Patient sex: F
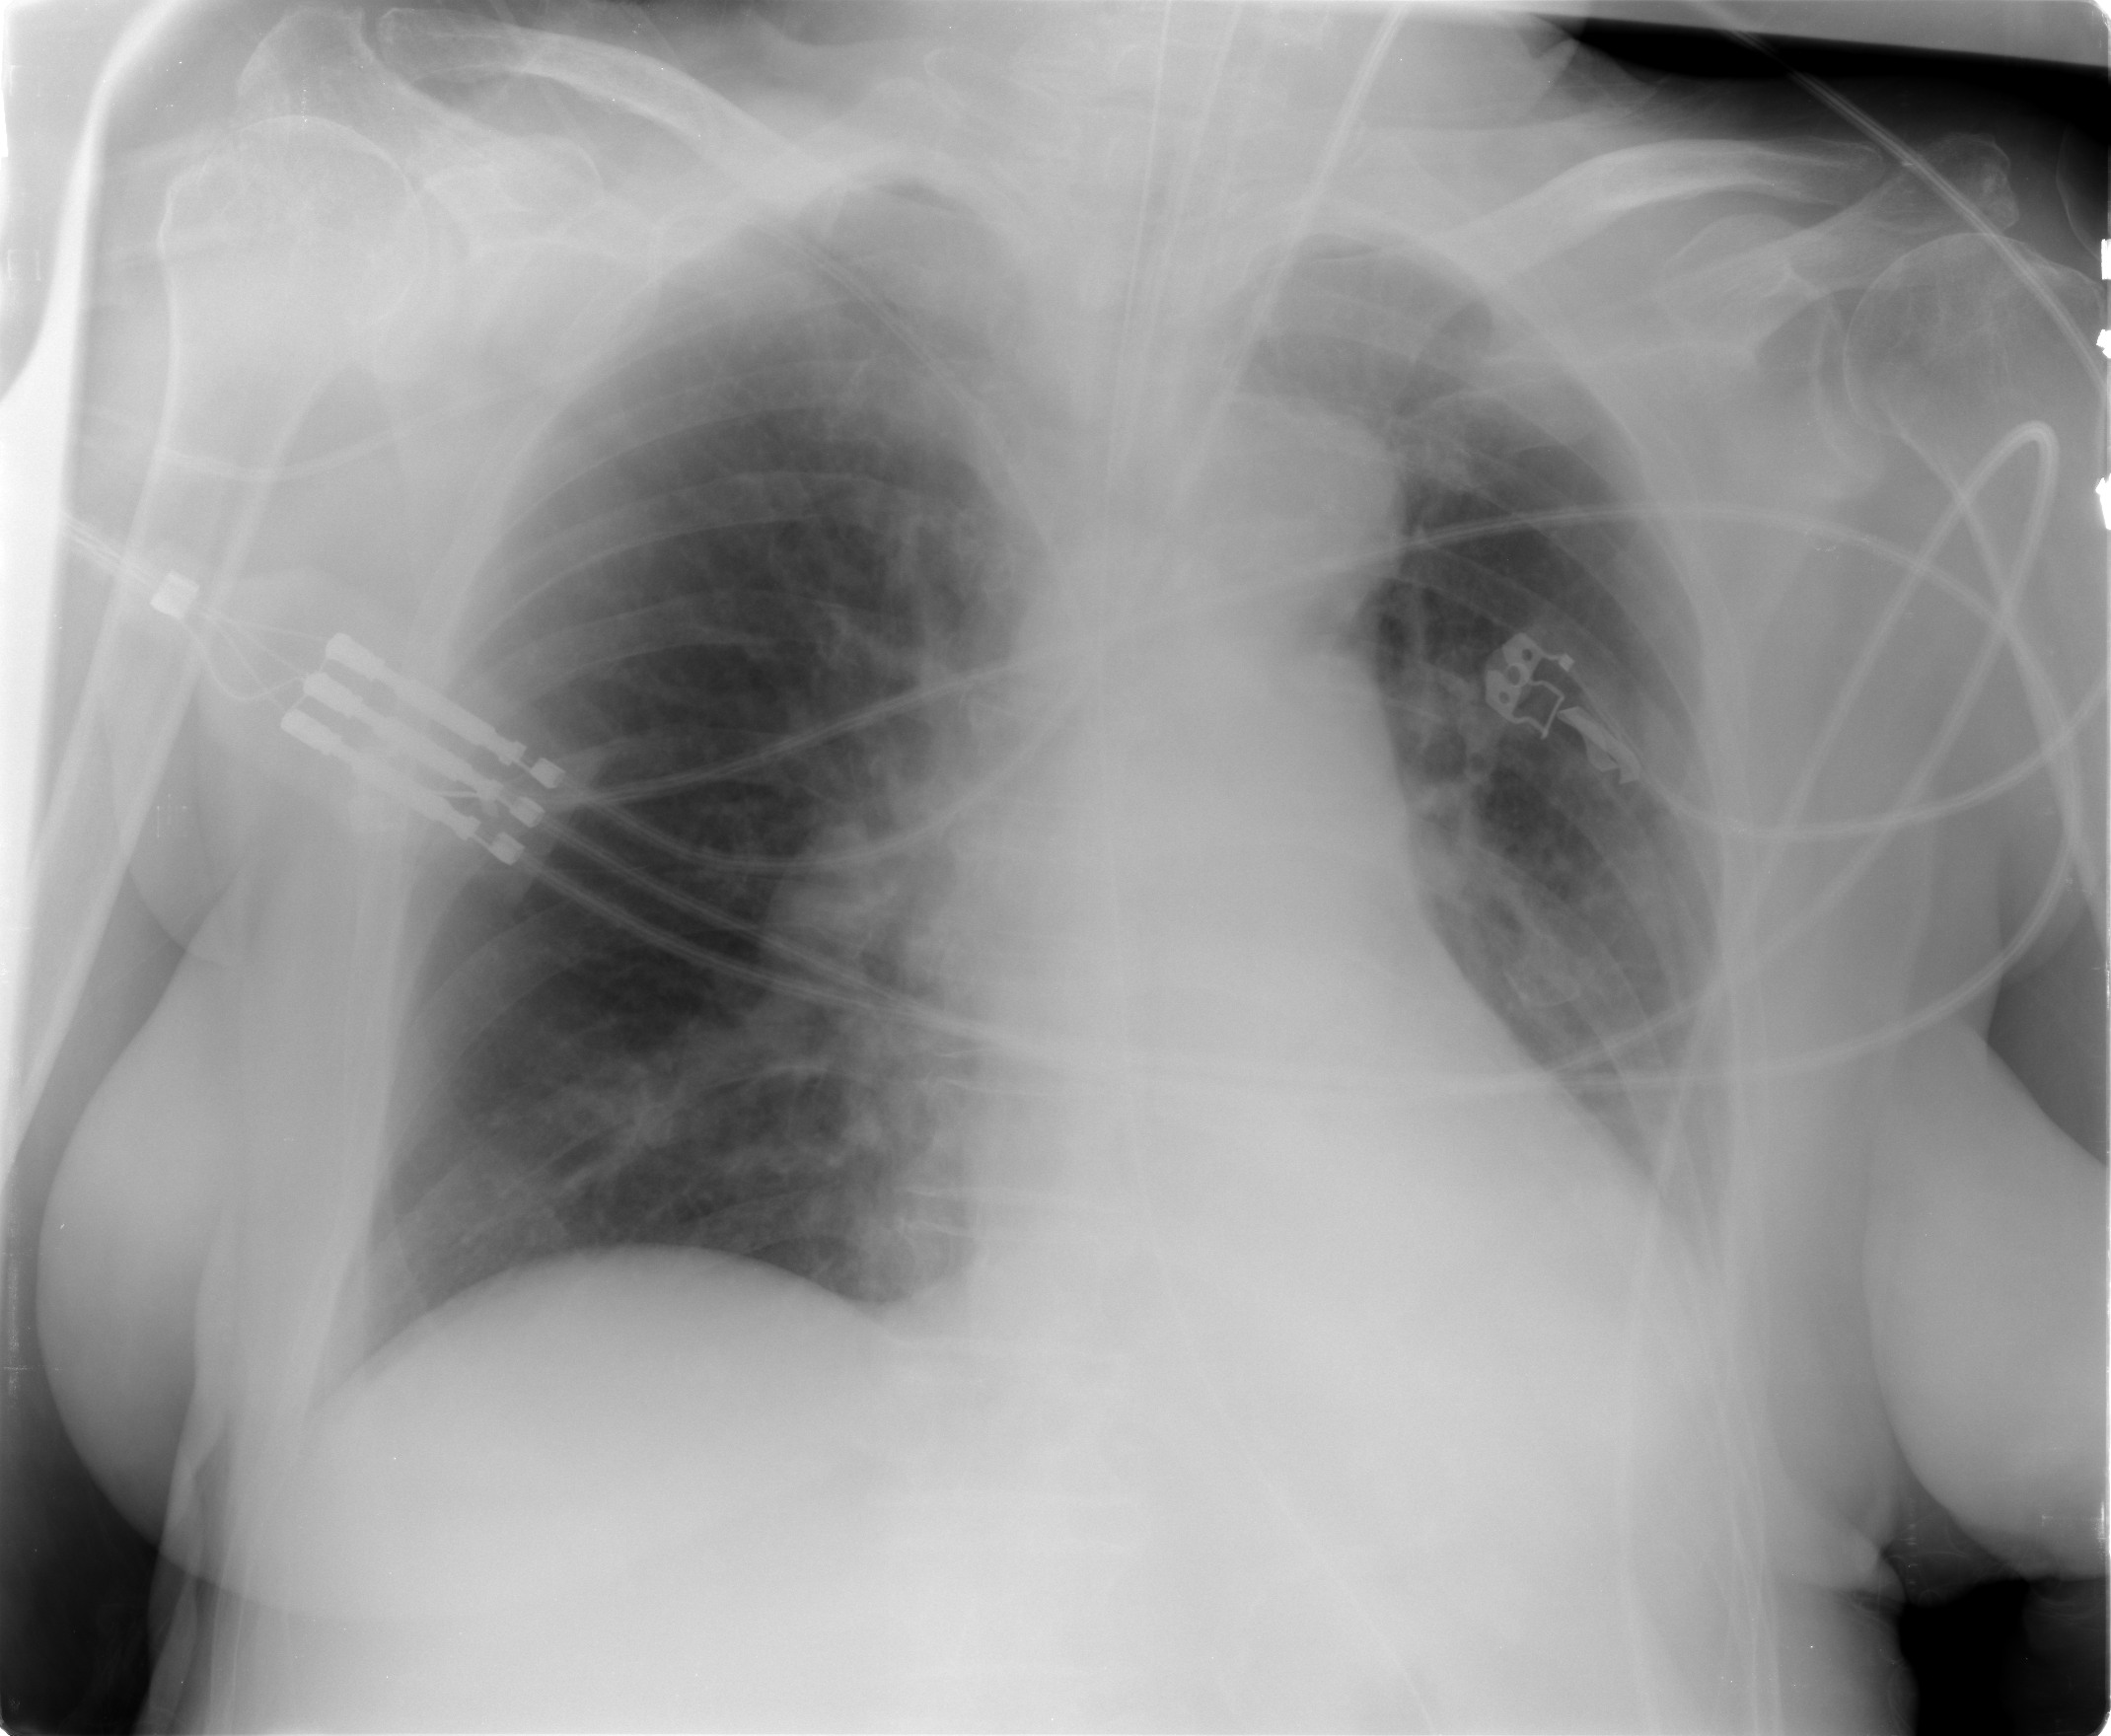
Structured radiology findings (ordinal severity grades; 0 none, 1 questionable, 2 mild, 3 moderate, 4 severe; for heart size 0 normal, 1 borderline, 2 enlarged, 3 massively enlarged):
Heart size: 0
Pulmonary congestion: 2
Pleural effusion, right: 0
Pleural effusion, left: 2
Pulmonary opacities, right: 0
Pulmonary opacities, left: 1
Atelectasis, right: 2
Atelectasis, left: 2